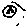
Label: moon